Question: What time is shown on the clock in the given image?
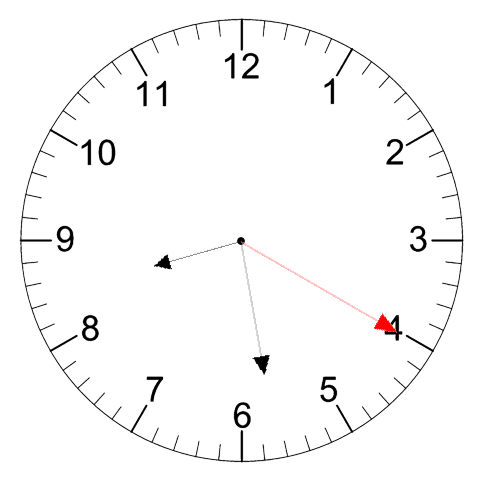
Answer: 08:28:20